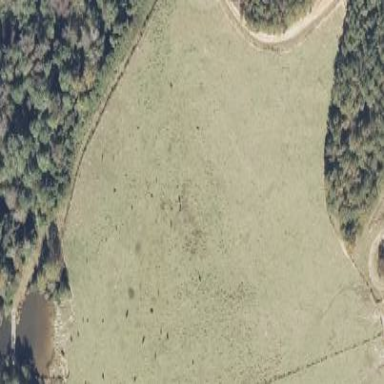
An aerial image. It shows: Paddock within meadow.